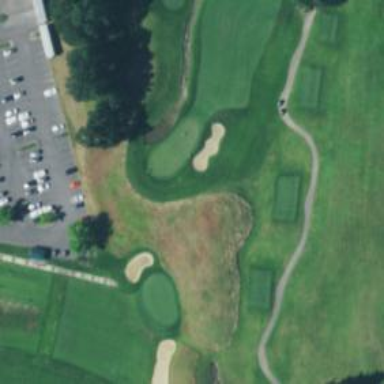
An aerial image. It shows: Golf fairway surrounded by grass.